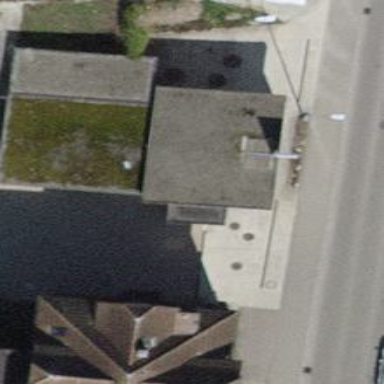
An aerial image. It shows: Close-up view of roof of building.